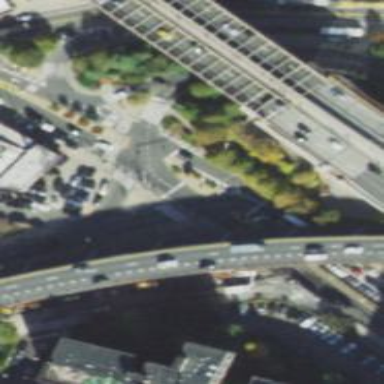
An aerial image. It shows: Footway located on traffic island.